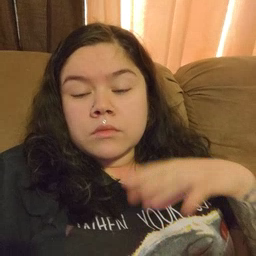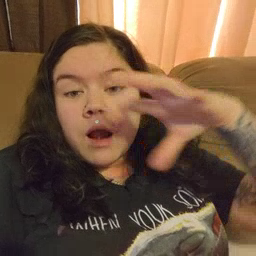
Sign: cloud